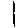
Label: line